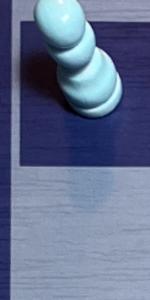
Label: Empty